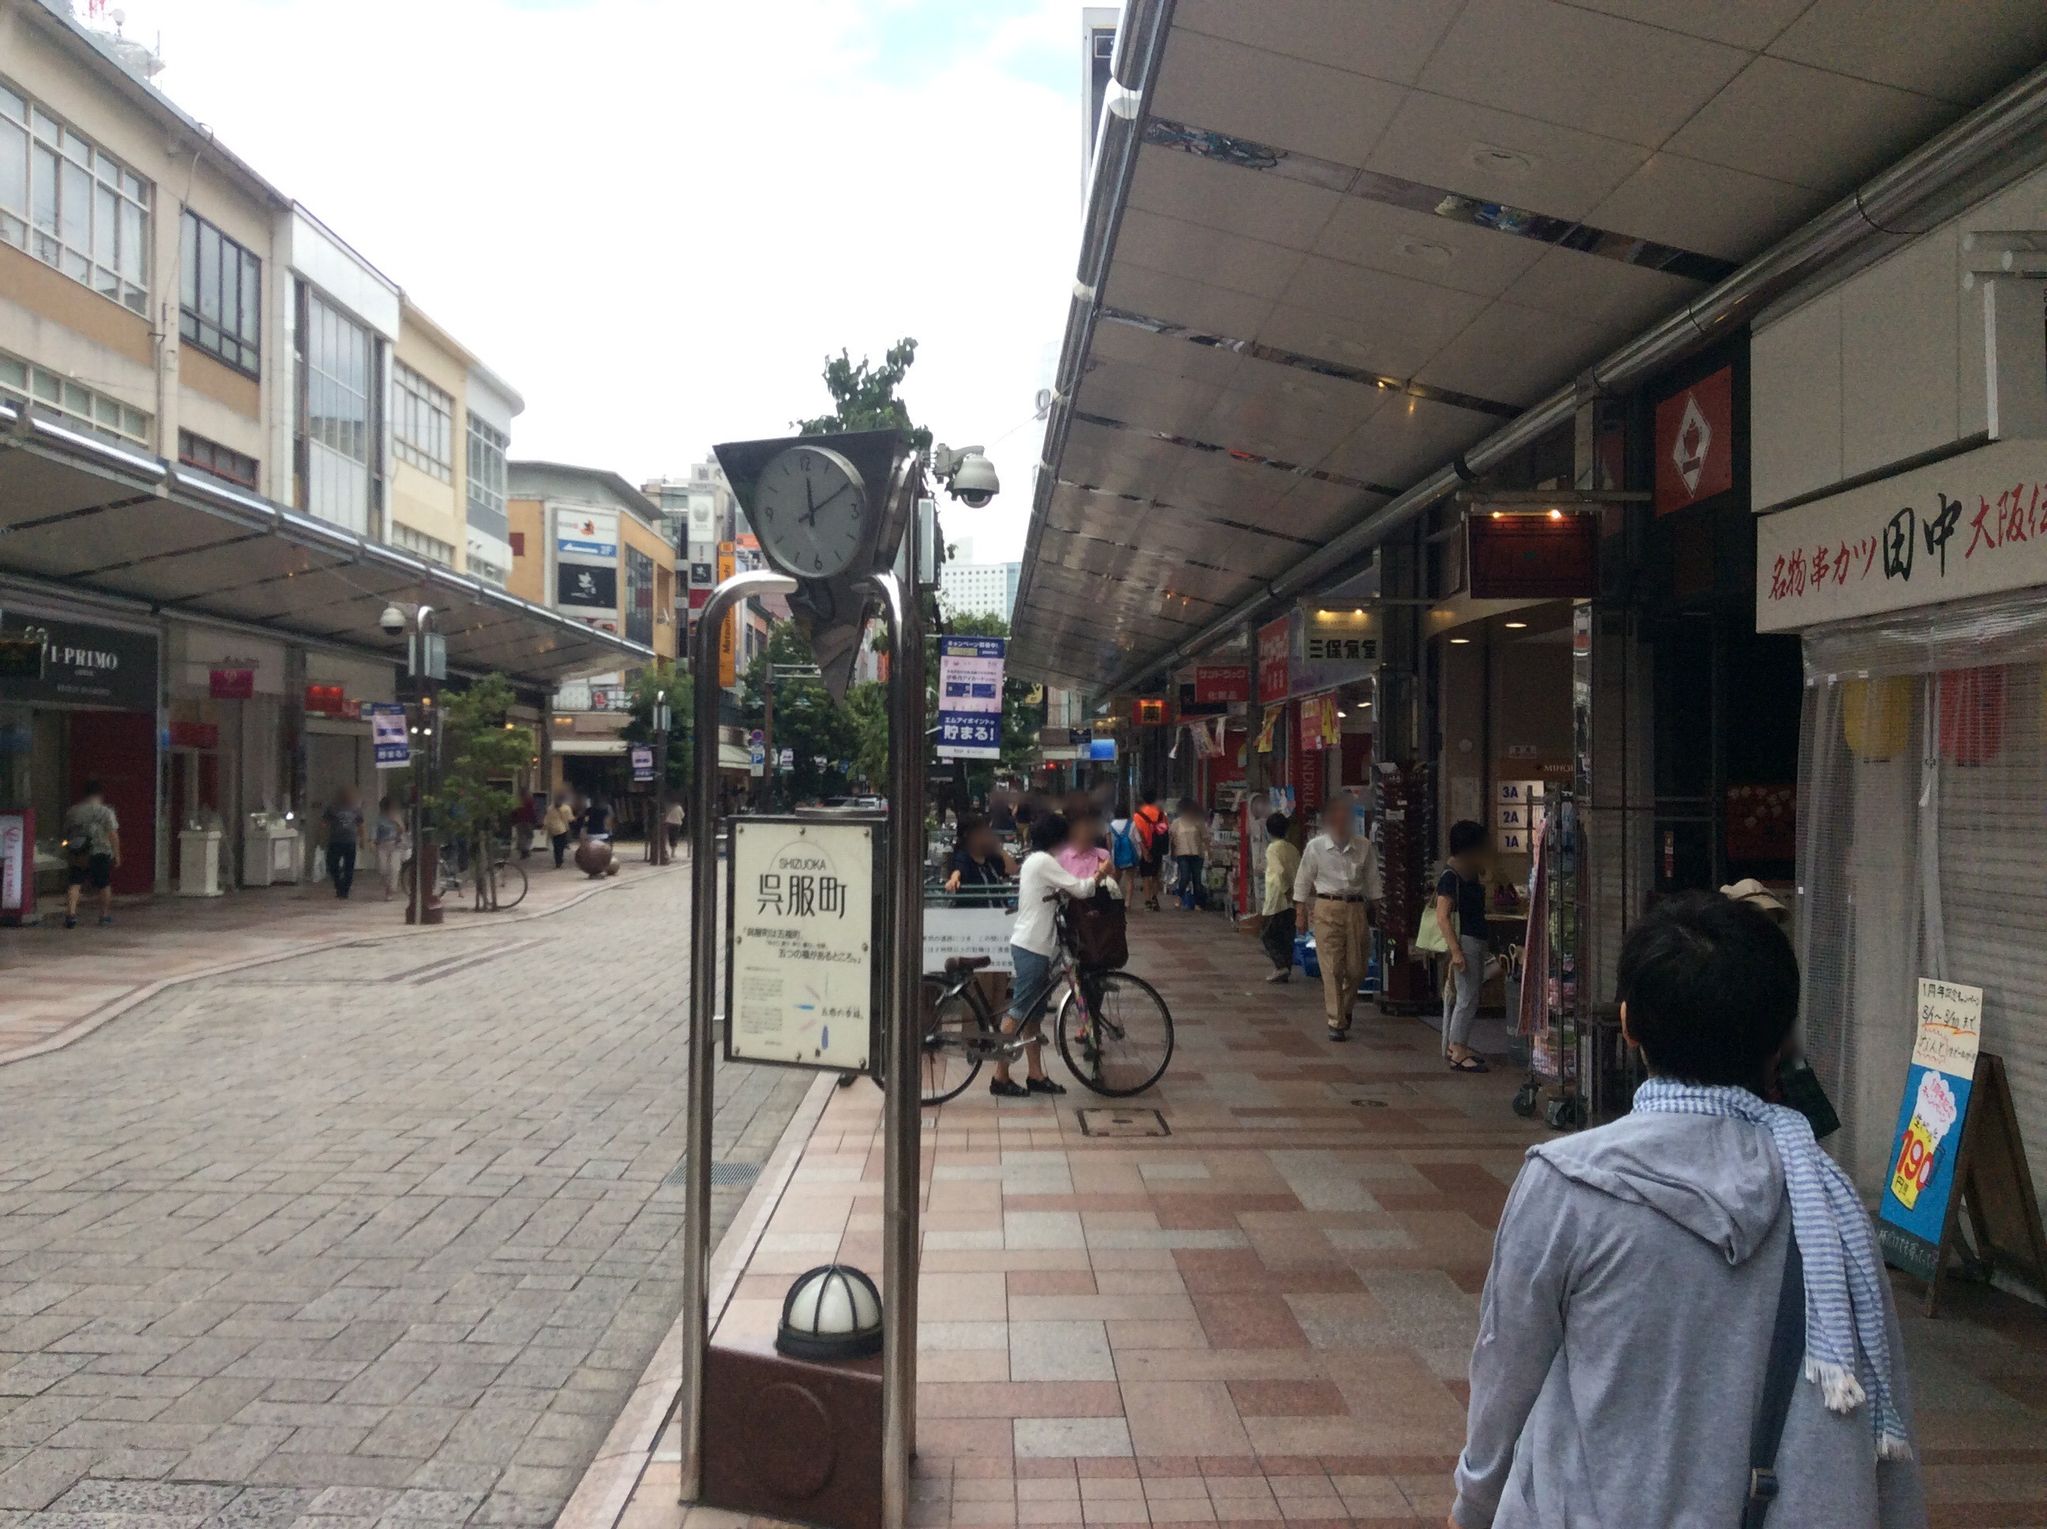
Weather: clear
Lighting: day
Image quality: good
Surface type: walking surface
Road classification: unclassified
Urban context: semi-dense urban cluster
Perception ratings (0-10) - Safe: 4.6, Lively: 9.5, Beautiful: 2.05, Boring: 2.73, Depressing: 3.18, Wealthy: 7.93